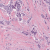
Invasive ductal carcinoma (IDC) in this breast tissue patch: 1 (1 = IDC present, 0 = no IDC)